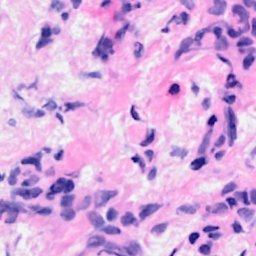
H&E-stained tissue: Breast